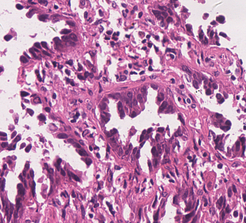
Tumor epithelial tissue: yes
Tumor-associated stroma tissue: yes
Normal tissue: no